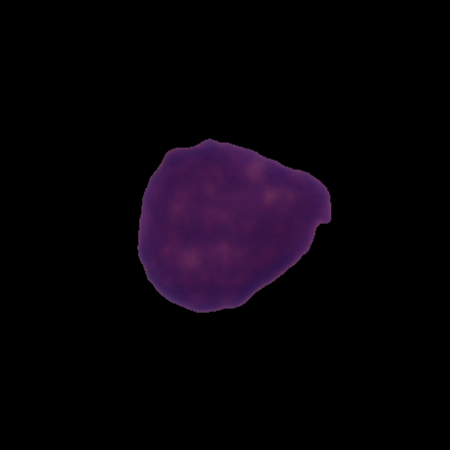
Label: healthy